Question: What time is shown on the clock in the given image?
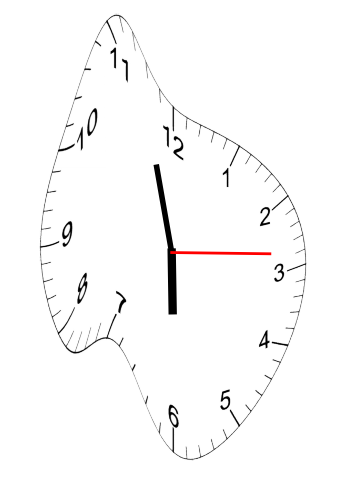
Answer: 05:57:14